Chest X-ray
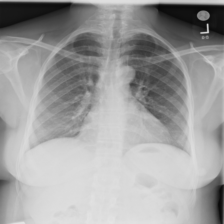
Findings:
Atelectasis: negative
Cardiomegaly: negative
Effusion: negative
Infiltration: negative
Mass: negative
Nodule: negative
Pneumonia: negative
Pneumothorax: negative
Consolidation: negative
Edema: negative
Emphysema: negative
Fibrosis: negative
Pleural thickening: negative
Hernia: negative